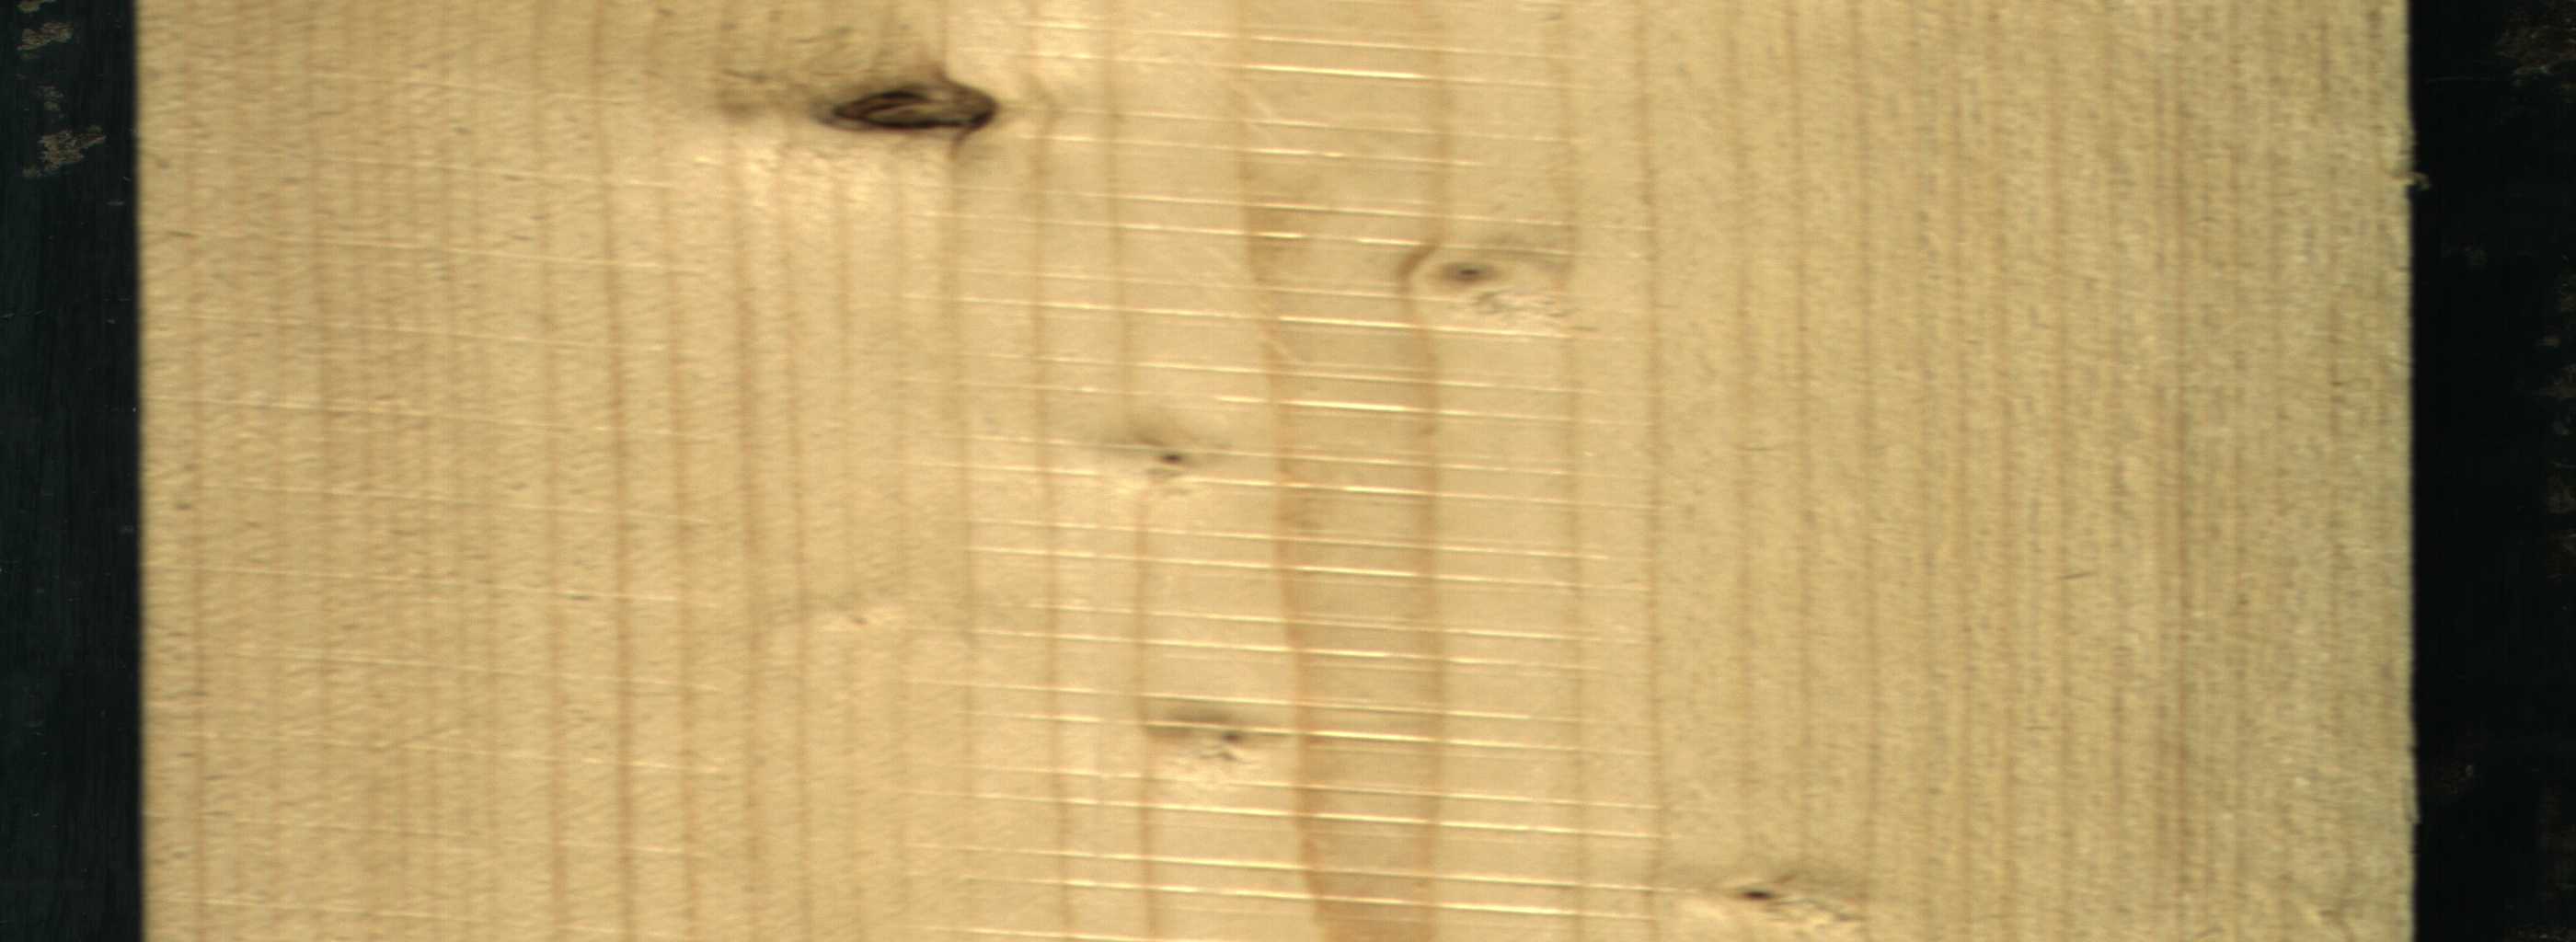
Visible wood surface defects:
Dead_Knot
Live_Knot
Live_Knot
Live_Knot
Live_Knot